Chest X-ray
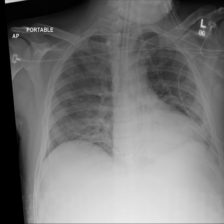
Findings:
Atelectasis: negative
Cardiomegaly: negative
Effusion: negative
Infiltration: positive
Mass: negative
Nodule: negative
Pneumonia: negative
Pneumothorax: negative
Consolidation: negative
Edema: positive
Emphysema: negative
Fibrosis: negative
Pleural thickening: negative
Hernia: negative